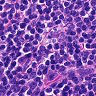
Metastatic tissue present: no